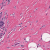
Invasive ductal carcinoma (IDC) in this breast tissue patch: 0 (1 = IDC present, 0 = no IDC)